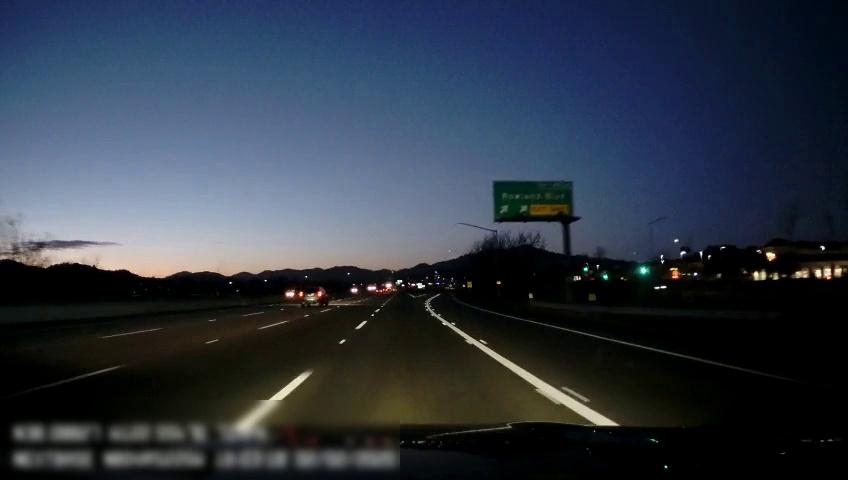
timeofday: Dusk/Dawn/Twilight
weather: Other
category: Drivable Space
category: Vehicles | Truck
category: Vehicles | SUV
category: Lanes | Alternate Lane
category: Lanes | Alternate Lane
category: Lanes | Alternate Lane
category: Lanes | Alternate Lane
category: Lanes | Alternate Lane
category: Lanes | Alternate Lane
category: Lanes | Alternate Lane
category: Lanes | Alternate Lane
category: Traffic | Signs